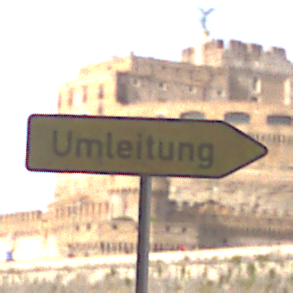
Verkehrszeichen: UmleitungswegweiserRechtsweisend
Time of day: MorningAfternoon
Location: Outdoor (Suburban)
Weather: PartlyCloudy
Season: NotSpecified
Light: Natural